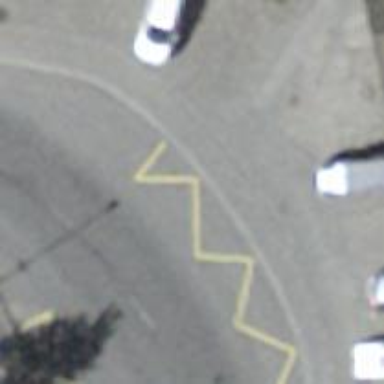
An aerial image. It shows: Bus stop with platform for public transport.